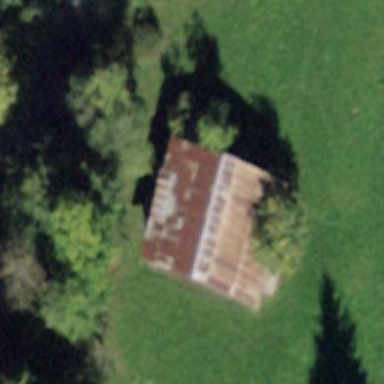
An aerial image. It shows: Rural barn.